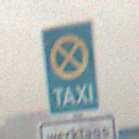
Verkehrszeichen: Taxenstand
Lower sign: ZeitangabenMitBeschraenkungAufWochentage7
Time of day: MorningAfternoon
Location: Outdoor (Suburban)
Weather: Overcast
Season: NotSpecified
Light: Natural